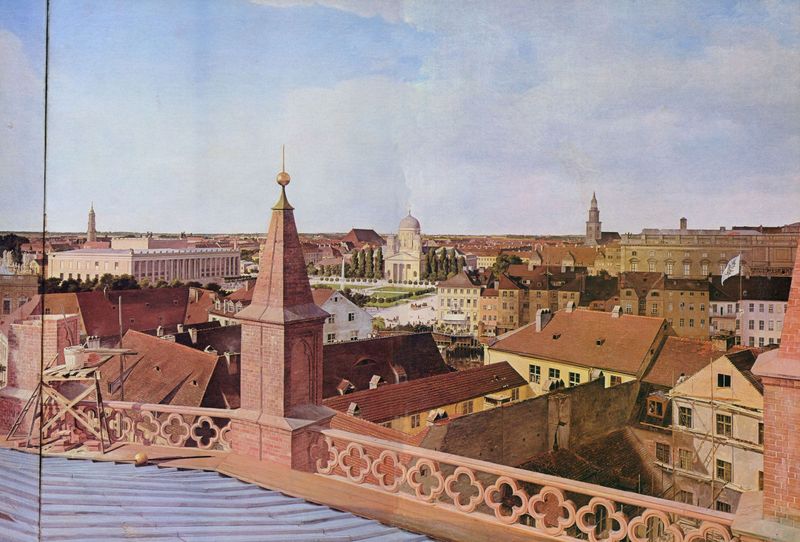
Titel: Panorama von Berlin (rechte Hälfte)
Künstler: Eduard Gärtner
Standort: Berlin
Institution: Staatliche Museen Schloss Charlottenburg
Schlagwörter: blau, dunkel, gemälde, himmel, schatten, weiß, wolken, bäume, gelb, grün, kirchturm, landschaft, ocker, stadt, braun, fenster, hell, licht, orange, säule, säulen, tisch, ausblick, blick, dach, gebäude, park, rot, schloss, wolke, zaun, beige, malerei, ornament, architektur, spitze, bild, öl, horizont, häuser, brüstung, kirche, sonne, gold, gotik, rosa, wald, brunnen, kamin, kamine, turm, zypressen, bewölkt, aussicht, terrasse, farbig, fassade, fassaden, italien, vedute, fahne, flagge, sonnenlicht, dorf, dächer, giebel, mauer, schornsteine, ziegel, farbe, backstein, hof, platz, dielen, vogelperspektive, kuppel, leiter, geländer, stufen, skyline, galerie, foto, grossstadt, kirchen, panorama, stadtansicht, straßen, hinterhof, berlin, gerüst, moschee, türme, palast, balustrade, dom, draufsicht, kugel, ziegelsteine, werkzeug, portikus, obelisk, stadtlandschaft, fontäne, pinien, sach, wien, eimer, säulengang, kleeblatt, baustelle, tympanon, rottöne, vierpass, wellblech, blitzableiter, domplatz, hochhäuser, überblick, hinterhöfe, klapptisch, zurm, satdt, rundweg, schöoss, stadtansciht, gitte, gieben, dah, arbeitsutensilien, kugelspitze, malertisch, perspecktive, 1800, malereimer, bleckdach, dächer stadt türme kuppel himmel, vierpas